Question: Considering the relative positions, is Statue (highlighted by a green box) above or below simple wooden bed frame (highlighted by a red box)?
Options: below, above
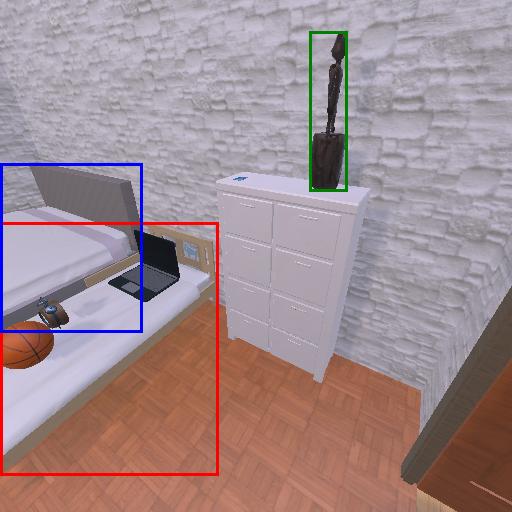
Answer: below